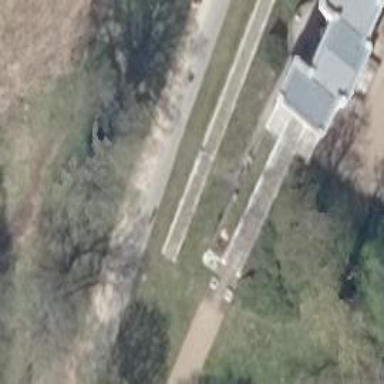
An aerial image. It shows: Footway with colonnade covering.